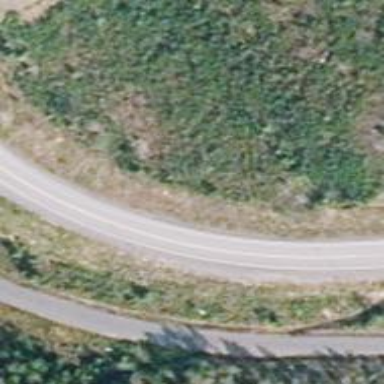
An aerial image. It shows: Trunk link highway with tertiary functional class.